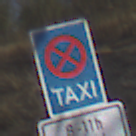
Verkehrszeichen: Taxenstand
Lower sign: ZeitangabenOhneBeschraenkungAufWochentage2
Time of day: Midday
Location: Outdoor (Nature)
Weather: Clear
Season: NotSpecified
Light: Natural